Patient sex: F
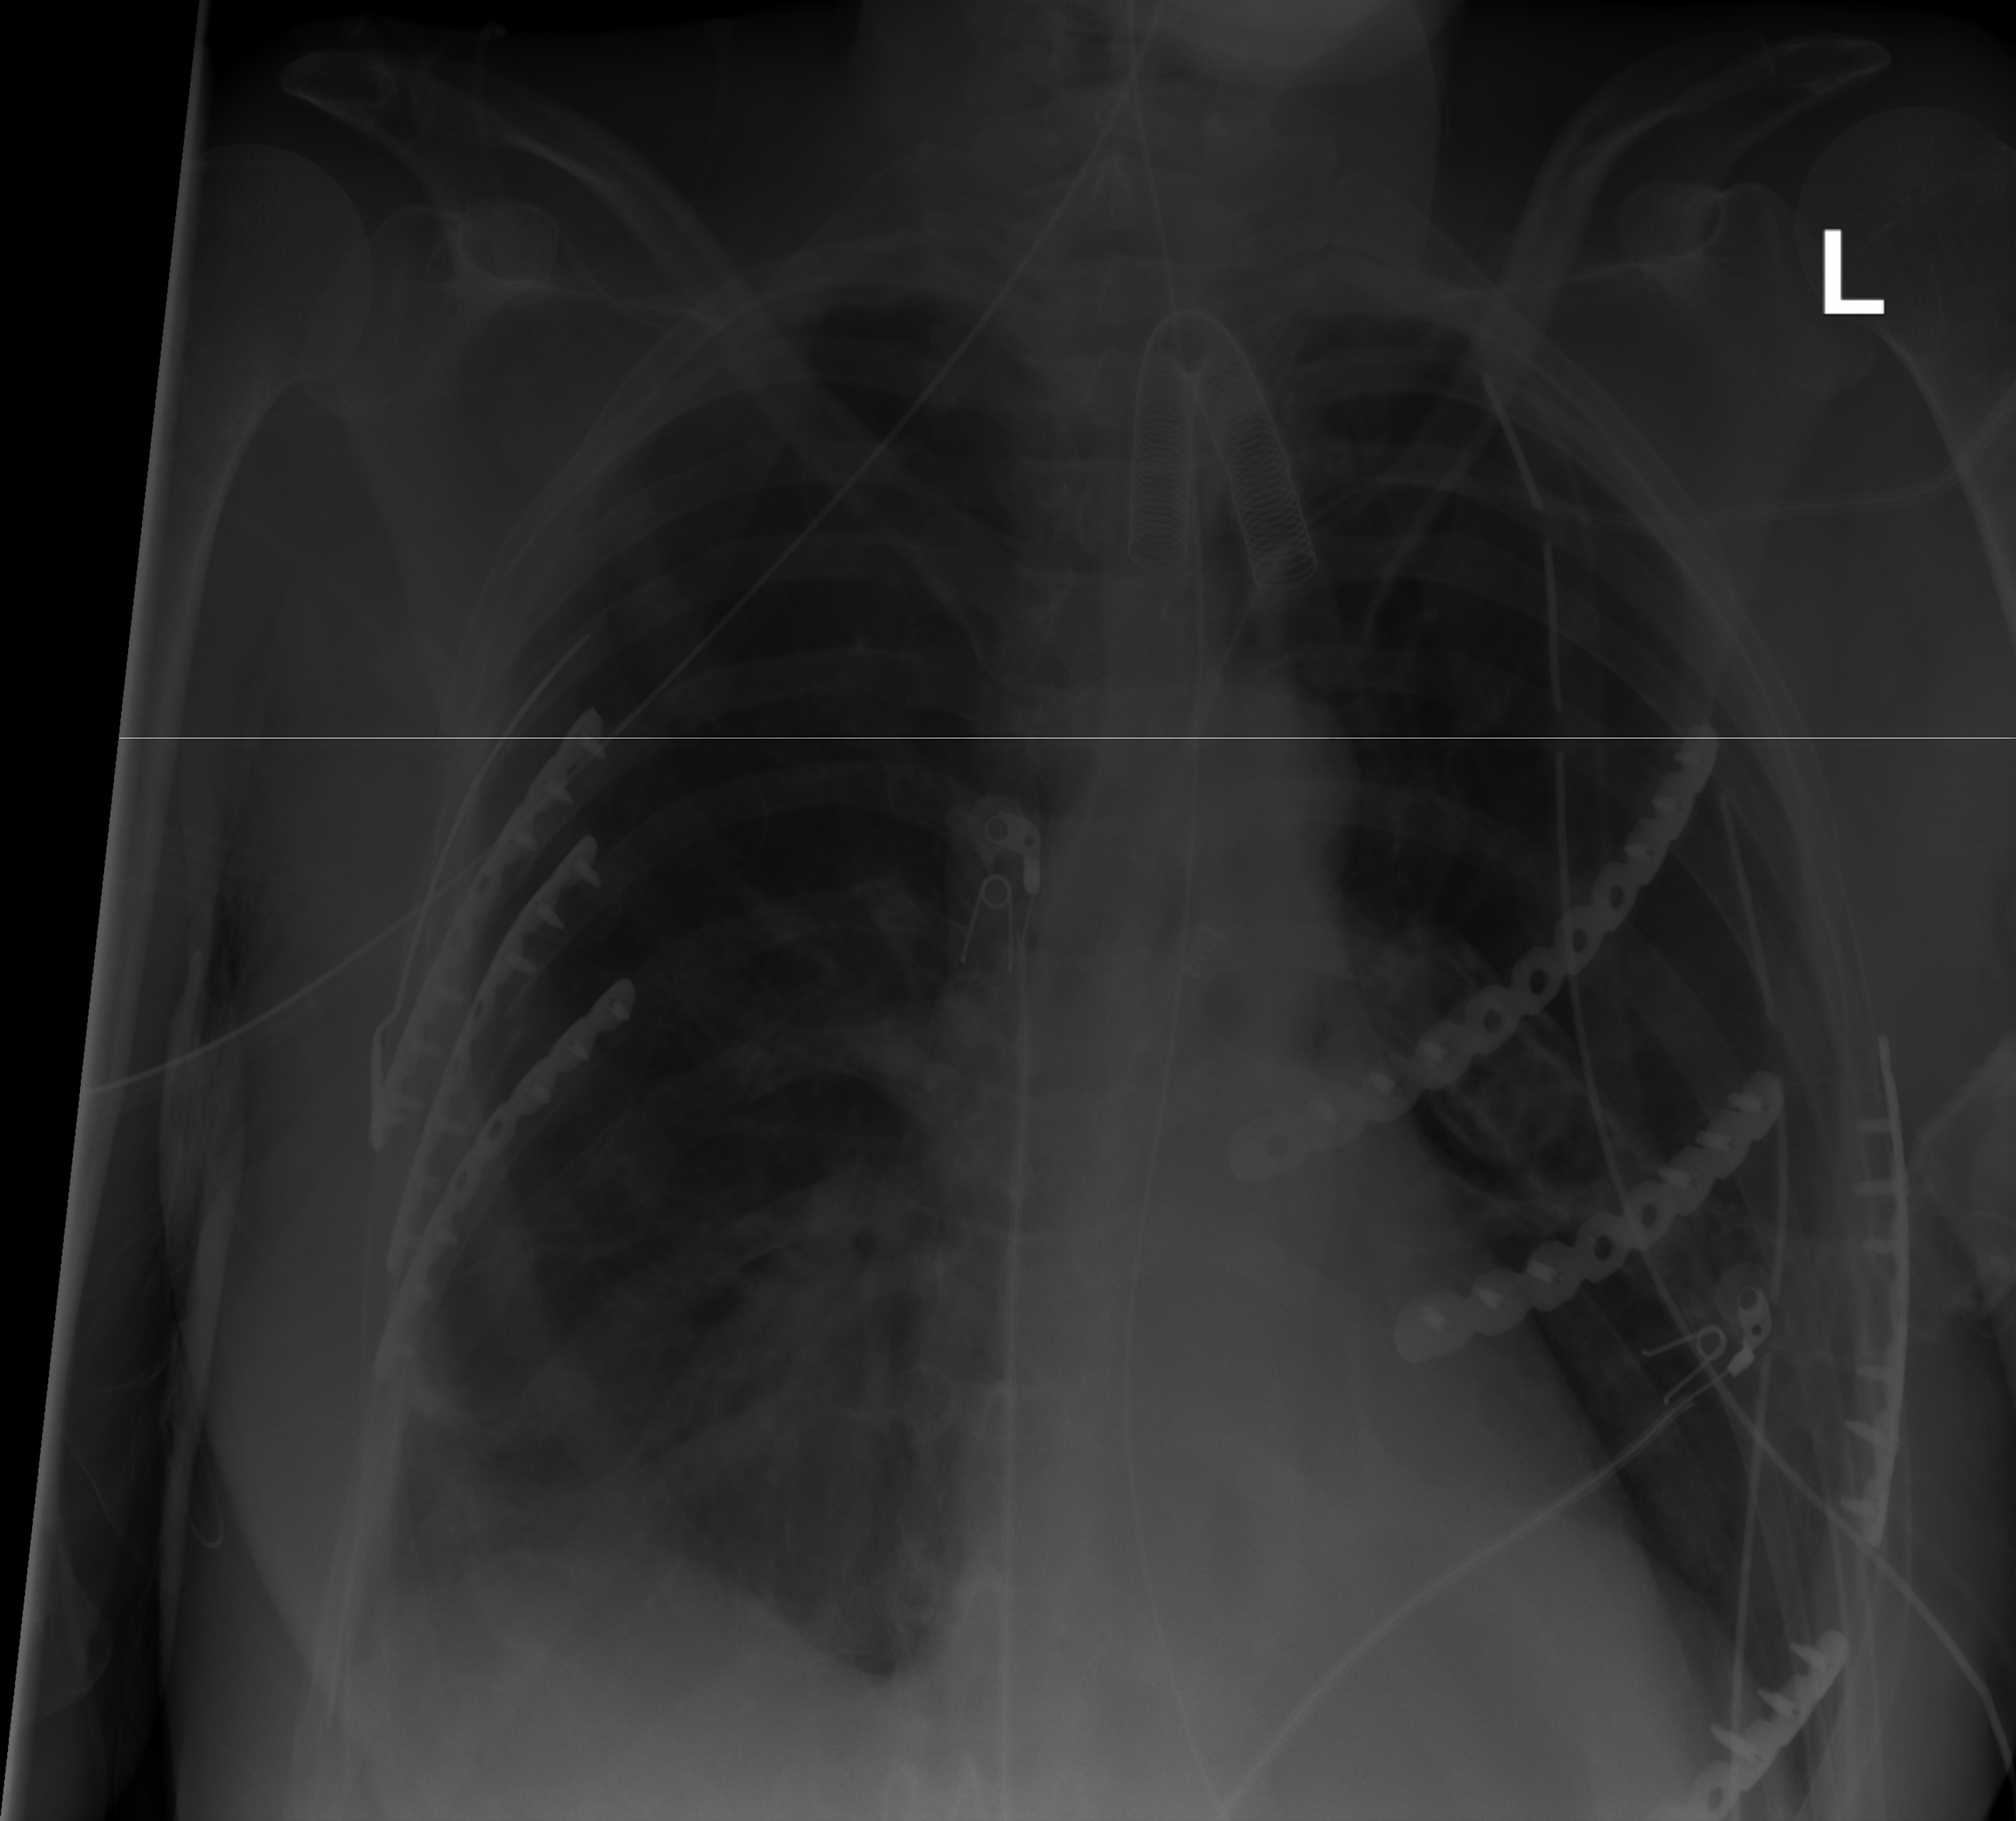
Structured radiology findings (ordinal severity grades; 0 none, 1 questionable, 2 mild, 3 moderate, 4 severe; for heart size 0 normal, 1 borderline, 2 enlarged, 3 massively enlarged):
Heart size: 0
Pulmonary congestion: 0
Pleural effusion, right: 2
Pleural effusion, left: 0
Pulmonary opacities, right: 0
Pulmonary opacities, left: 0
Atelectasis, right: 2
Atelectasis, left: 0